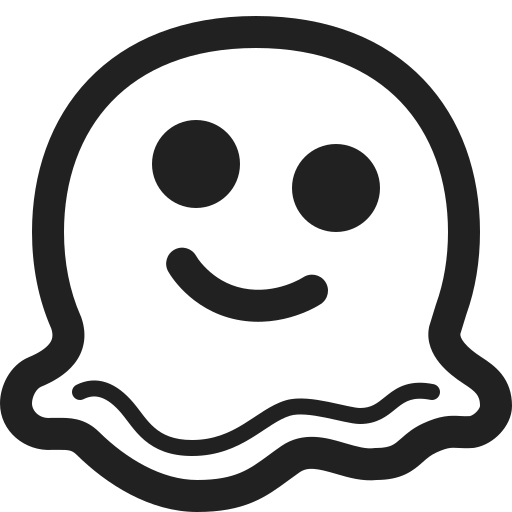
melting face high contrast